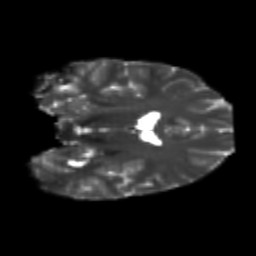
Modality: T2w
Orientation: coronal
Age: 20
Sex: female
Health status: healthy
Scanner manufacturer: philips
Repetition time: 7.513 s
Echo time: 0.08815 s